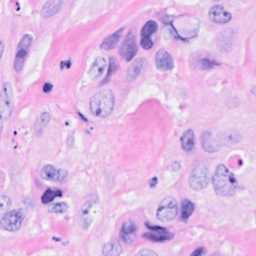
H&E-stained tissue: Breast